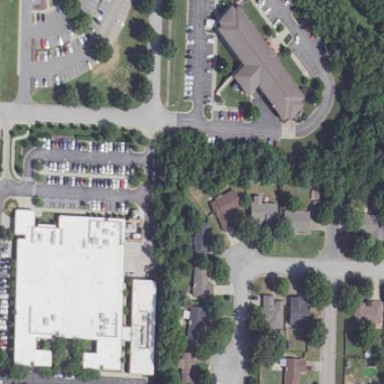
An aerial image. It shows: Healthcare facility identified as hospital.